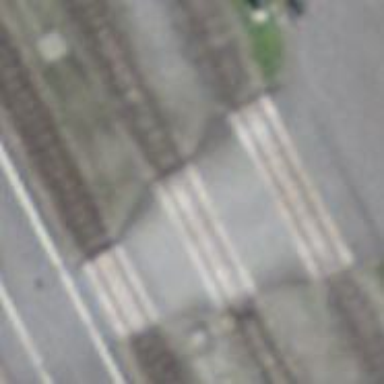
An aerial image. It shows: Level crossing along the railway.